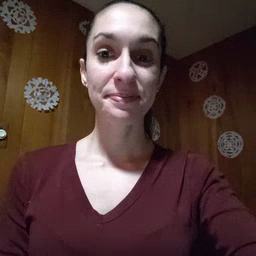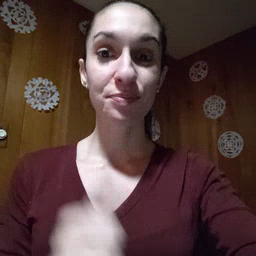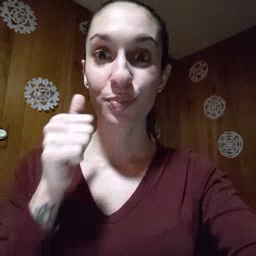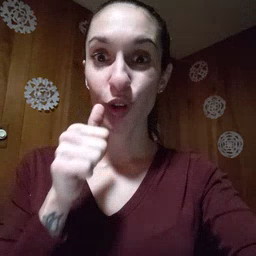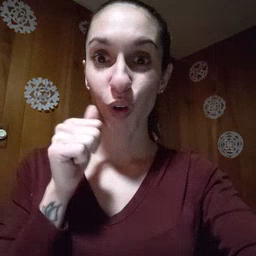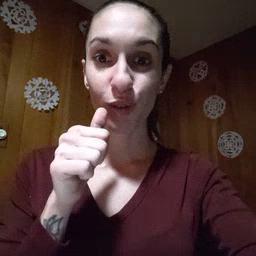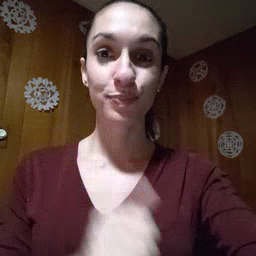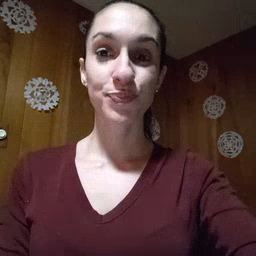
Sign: girl